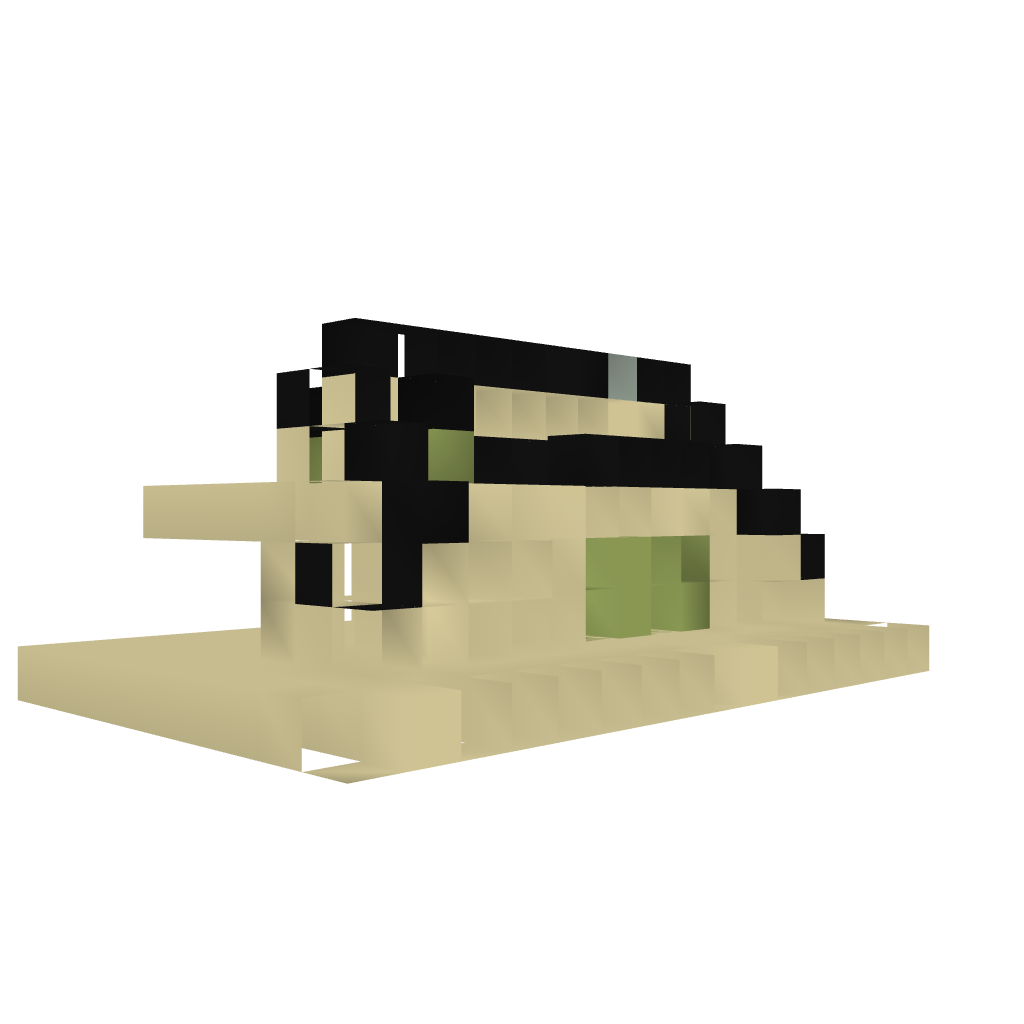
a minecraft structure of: Double 2*2 Jeb's door